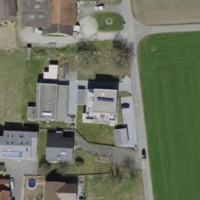
EUNIS habitat code: 55
Species observed at this site:
Fragaria moschata